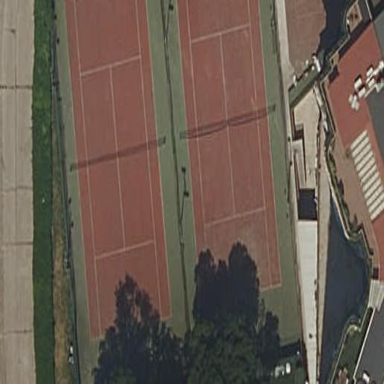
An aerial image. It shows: Tennis court in leisure pitch.